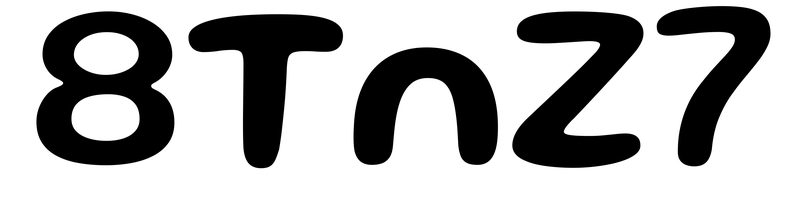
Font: Gluten_Medium